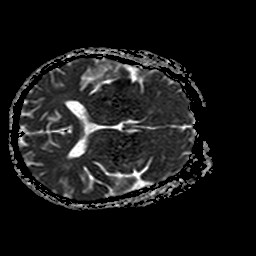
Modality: ADC
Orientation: axial
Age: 63
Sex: female
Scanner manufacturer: philips
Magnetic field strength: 1.5 T
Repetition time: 3.684 s
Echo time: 0.09411 s